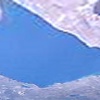
Label: water